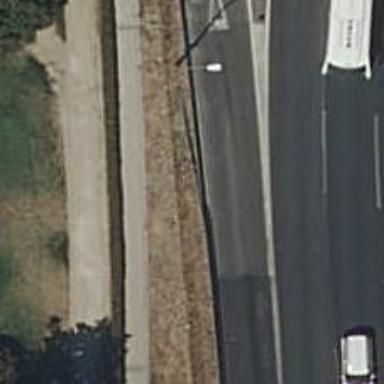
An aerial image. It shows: Wall barrier.